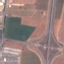
Land use / land cover class: Highway